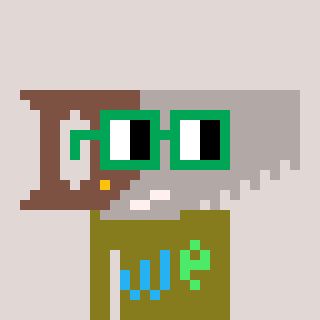
a pixel art character with square green glasses, a saw-shaped head and a gunk-colored body on a warm background